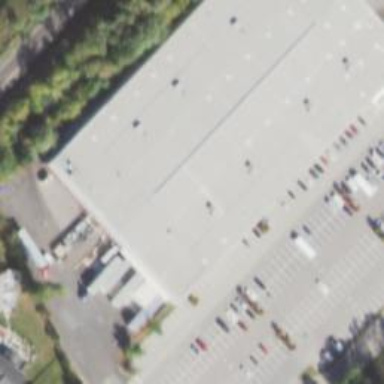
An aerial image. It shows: Retail building.